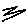
Label: zigzag